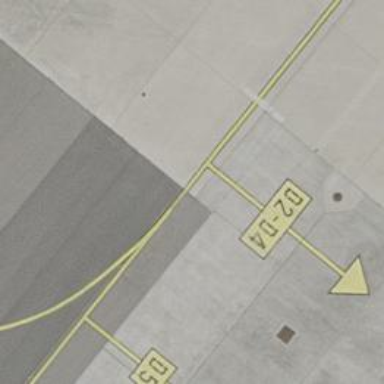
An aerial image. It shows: Image of taxiway at airport.